Question: No matter what I do, I can't seem to figure out why my images keep coming out fuzzy on iOS displays.
It doesn't matter whether it's one I created in an image editor or drawing code, but I figured that code would make the issue much easier to parse. I know that if the line is 1 pixel wide, it'll appear fuzzy, but I tried multiple line width sizes with similar results. What can I do to make sure my graphics look sharp?
'''
UIGraphicsBeginImageContext(CGSizeMake(1000, 1000));
UIBezierPath *bezier = [UIBezierPath bezierPathWithRect:CGRectMake(0, 0, 1000, 1000)];
[[UIColor greenColor]set];
[bezier fill];
[[UIColor blackColor]set];
bezier = [UIBezierPath bezierPath];
[bezier setLineWidth:1.5]; //I tried .5, 1, 1.5, & 2 with similar results
[bezier moveToPoint:CGPointMake(450, 500)];
[bezier addLineToPoint:CGPointMake(500, 400)];
[bezier addLineToPoint:CGPointMake(550, 500)];
[bezier closePath];
[bezier stroke];
UIImage *image = UIGraphicsGetImageFromCurrentImageContext();
UIGraphicsEndImageContext();
'''

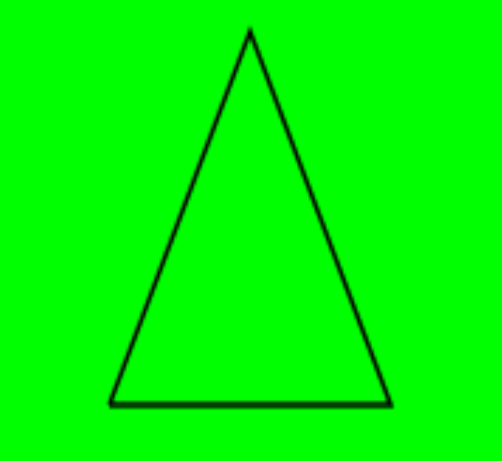
Answer: 'UIGraphicsBeginImageContext':
> ... is equivalent to calling the
'UIGraphicsBeginImageContextWithOptions' function with the opaque
parameter set to 'NO' and a scale factor of '1.0'.
However, 'UIGraphicsBeginImageContextWithOptions' defines its 'scale' parameter as:
>
The scale factor to apply to the bitmap. If you specify a value of '0.0', the scale factor is set to the scale factor of the device's main screen.
So your use of 'UIGraphicsBeginImageContextWithOptions' is creating a context with a scale of '1.0'. That's correct for e.g. last year's iPad Mini but all retina-class devices have a 'native' scale of '2.0' -- two pixels per logical point. 'UIGraphicsBeginImageContextWithOptions' introduced the special case of '0.0' so that you don't have to mess about dealing with getting the correct number for that device for yourself (though '[[UIScreen mainScreen] scale]' would be an easy way).
So switch your exiting call to 'UIGraphicsBeginImageContext(CGSizeMake(1000, 1000))' to:
'''
UIGraphicsBeginImageContextWithOptions(CGSizeMake(1000, 1000), NO, 0.0)
'''
Otherwise the context you create will have a quarter as many pixels as the screen does in the corresponding amount of space.